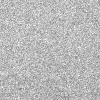
Atmospheric dust classification: dusty